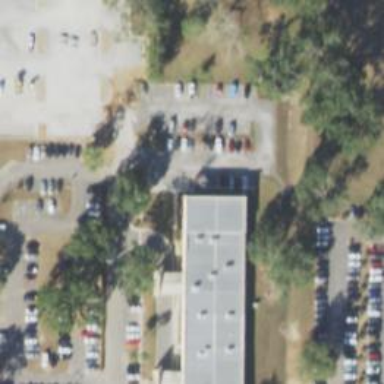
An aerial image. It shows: Parking space.